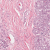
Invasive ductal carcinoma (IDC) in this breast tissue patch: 0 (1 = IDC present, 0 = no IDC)